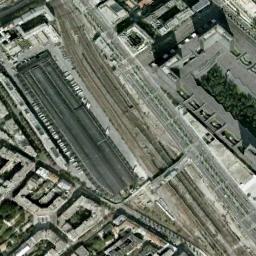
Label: railway_station